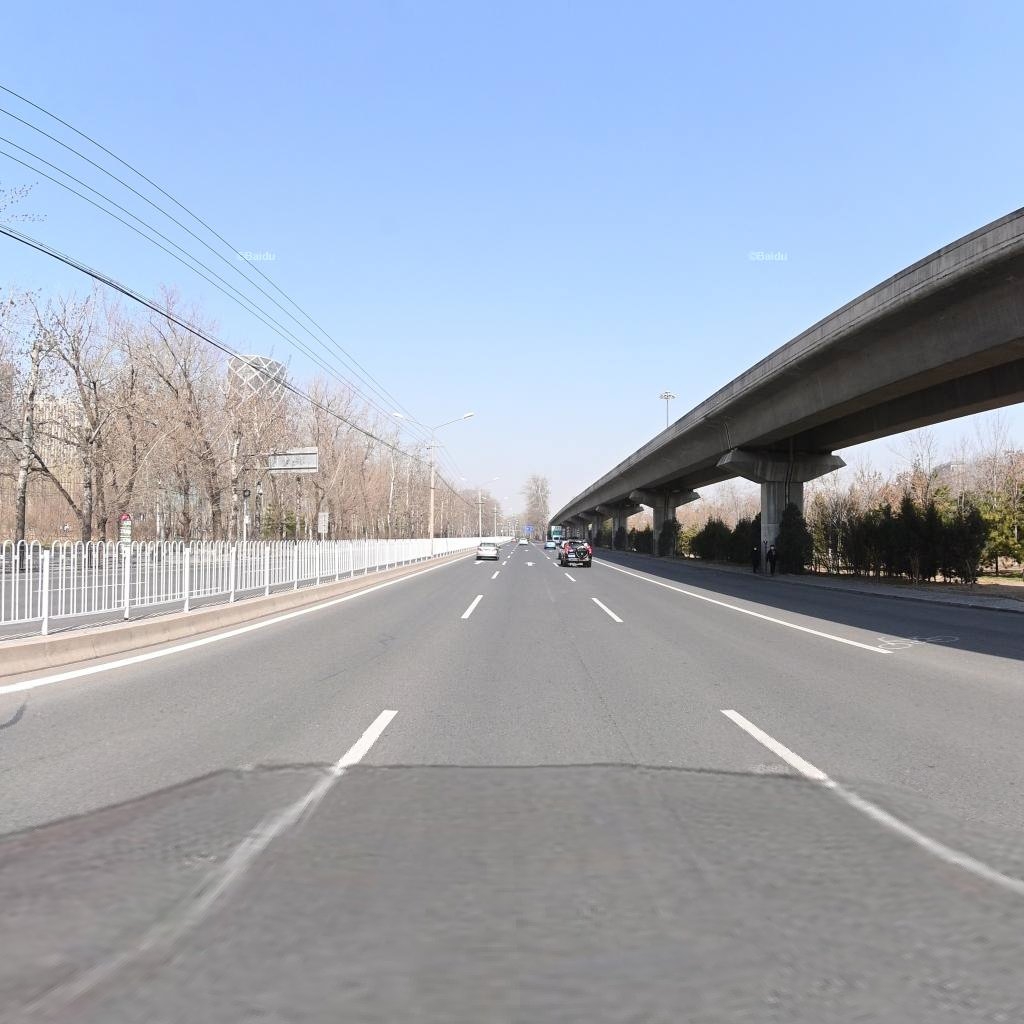
Region: Chaoyang
Road damage annotations: longitudinal crack, longitudinal crack, longitudinal patch